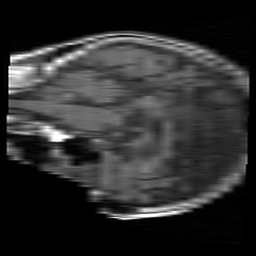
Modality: T1w
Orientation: sagittal
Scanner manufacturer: siemens
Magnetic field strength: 1.5 T
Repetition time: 0.537 s
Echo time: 0.012 s